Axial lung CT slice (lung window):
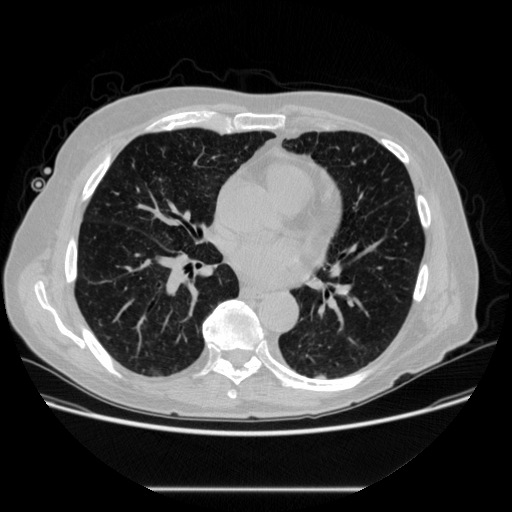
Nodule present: no